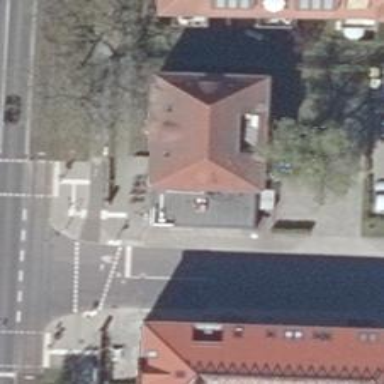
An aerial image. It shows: Bakery.